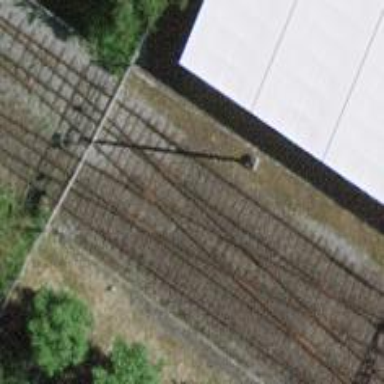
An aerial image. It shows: Single-track spur railway line.